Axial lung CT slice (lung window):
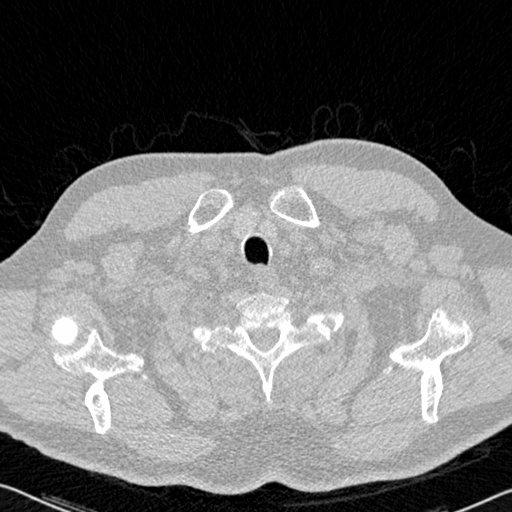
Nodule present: no